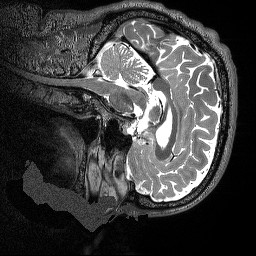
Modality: T2w
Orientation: sagittal
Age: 56
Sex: male
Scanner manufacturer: siemens
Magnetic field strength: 3 T
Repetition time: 3.2 s
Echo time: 0.564 s